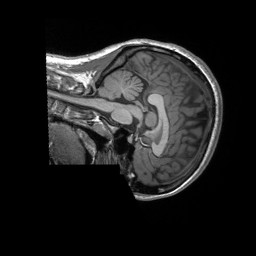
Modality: T1w
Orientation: sagittal
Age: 21
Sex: female
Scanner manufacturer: siemens
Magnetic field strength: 3 T
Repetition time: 2.3 s
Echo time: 0.00232 s